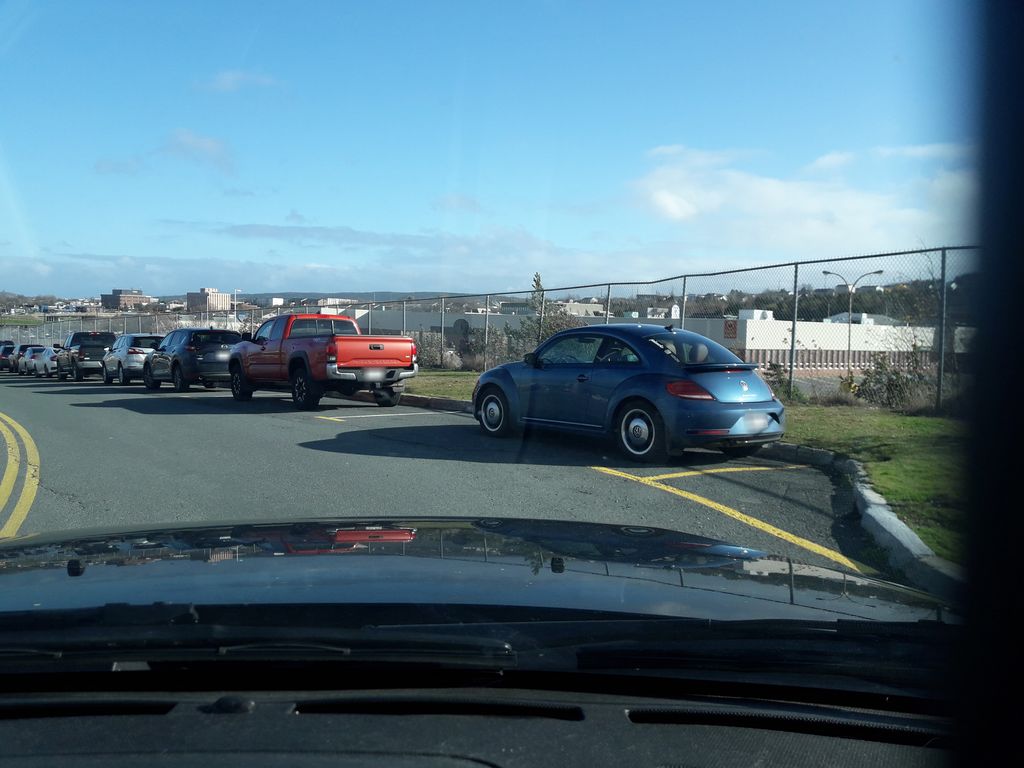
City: st_johns